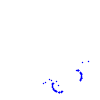
Particle: proton